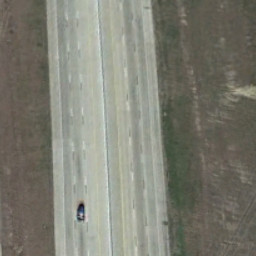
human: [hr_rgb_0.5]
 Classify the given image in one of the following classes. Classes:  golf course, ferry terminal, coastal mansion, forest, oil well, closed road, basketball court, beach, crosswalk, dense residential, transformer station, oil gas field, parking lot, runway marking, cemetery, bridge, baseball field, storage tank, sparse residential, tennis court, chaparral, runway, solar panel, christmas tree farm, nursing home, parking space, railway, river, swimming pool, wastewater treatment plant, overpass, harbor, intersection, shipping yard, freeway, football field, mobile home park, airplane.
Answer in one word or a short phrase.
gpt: freeway